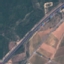
Land use / land cover: Highway